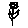
Label: flower